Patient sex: F
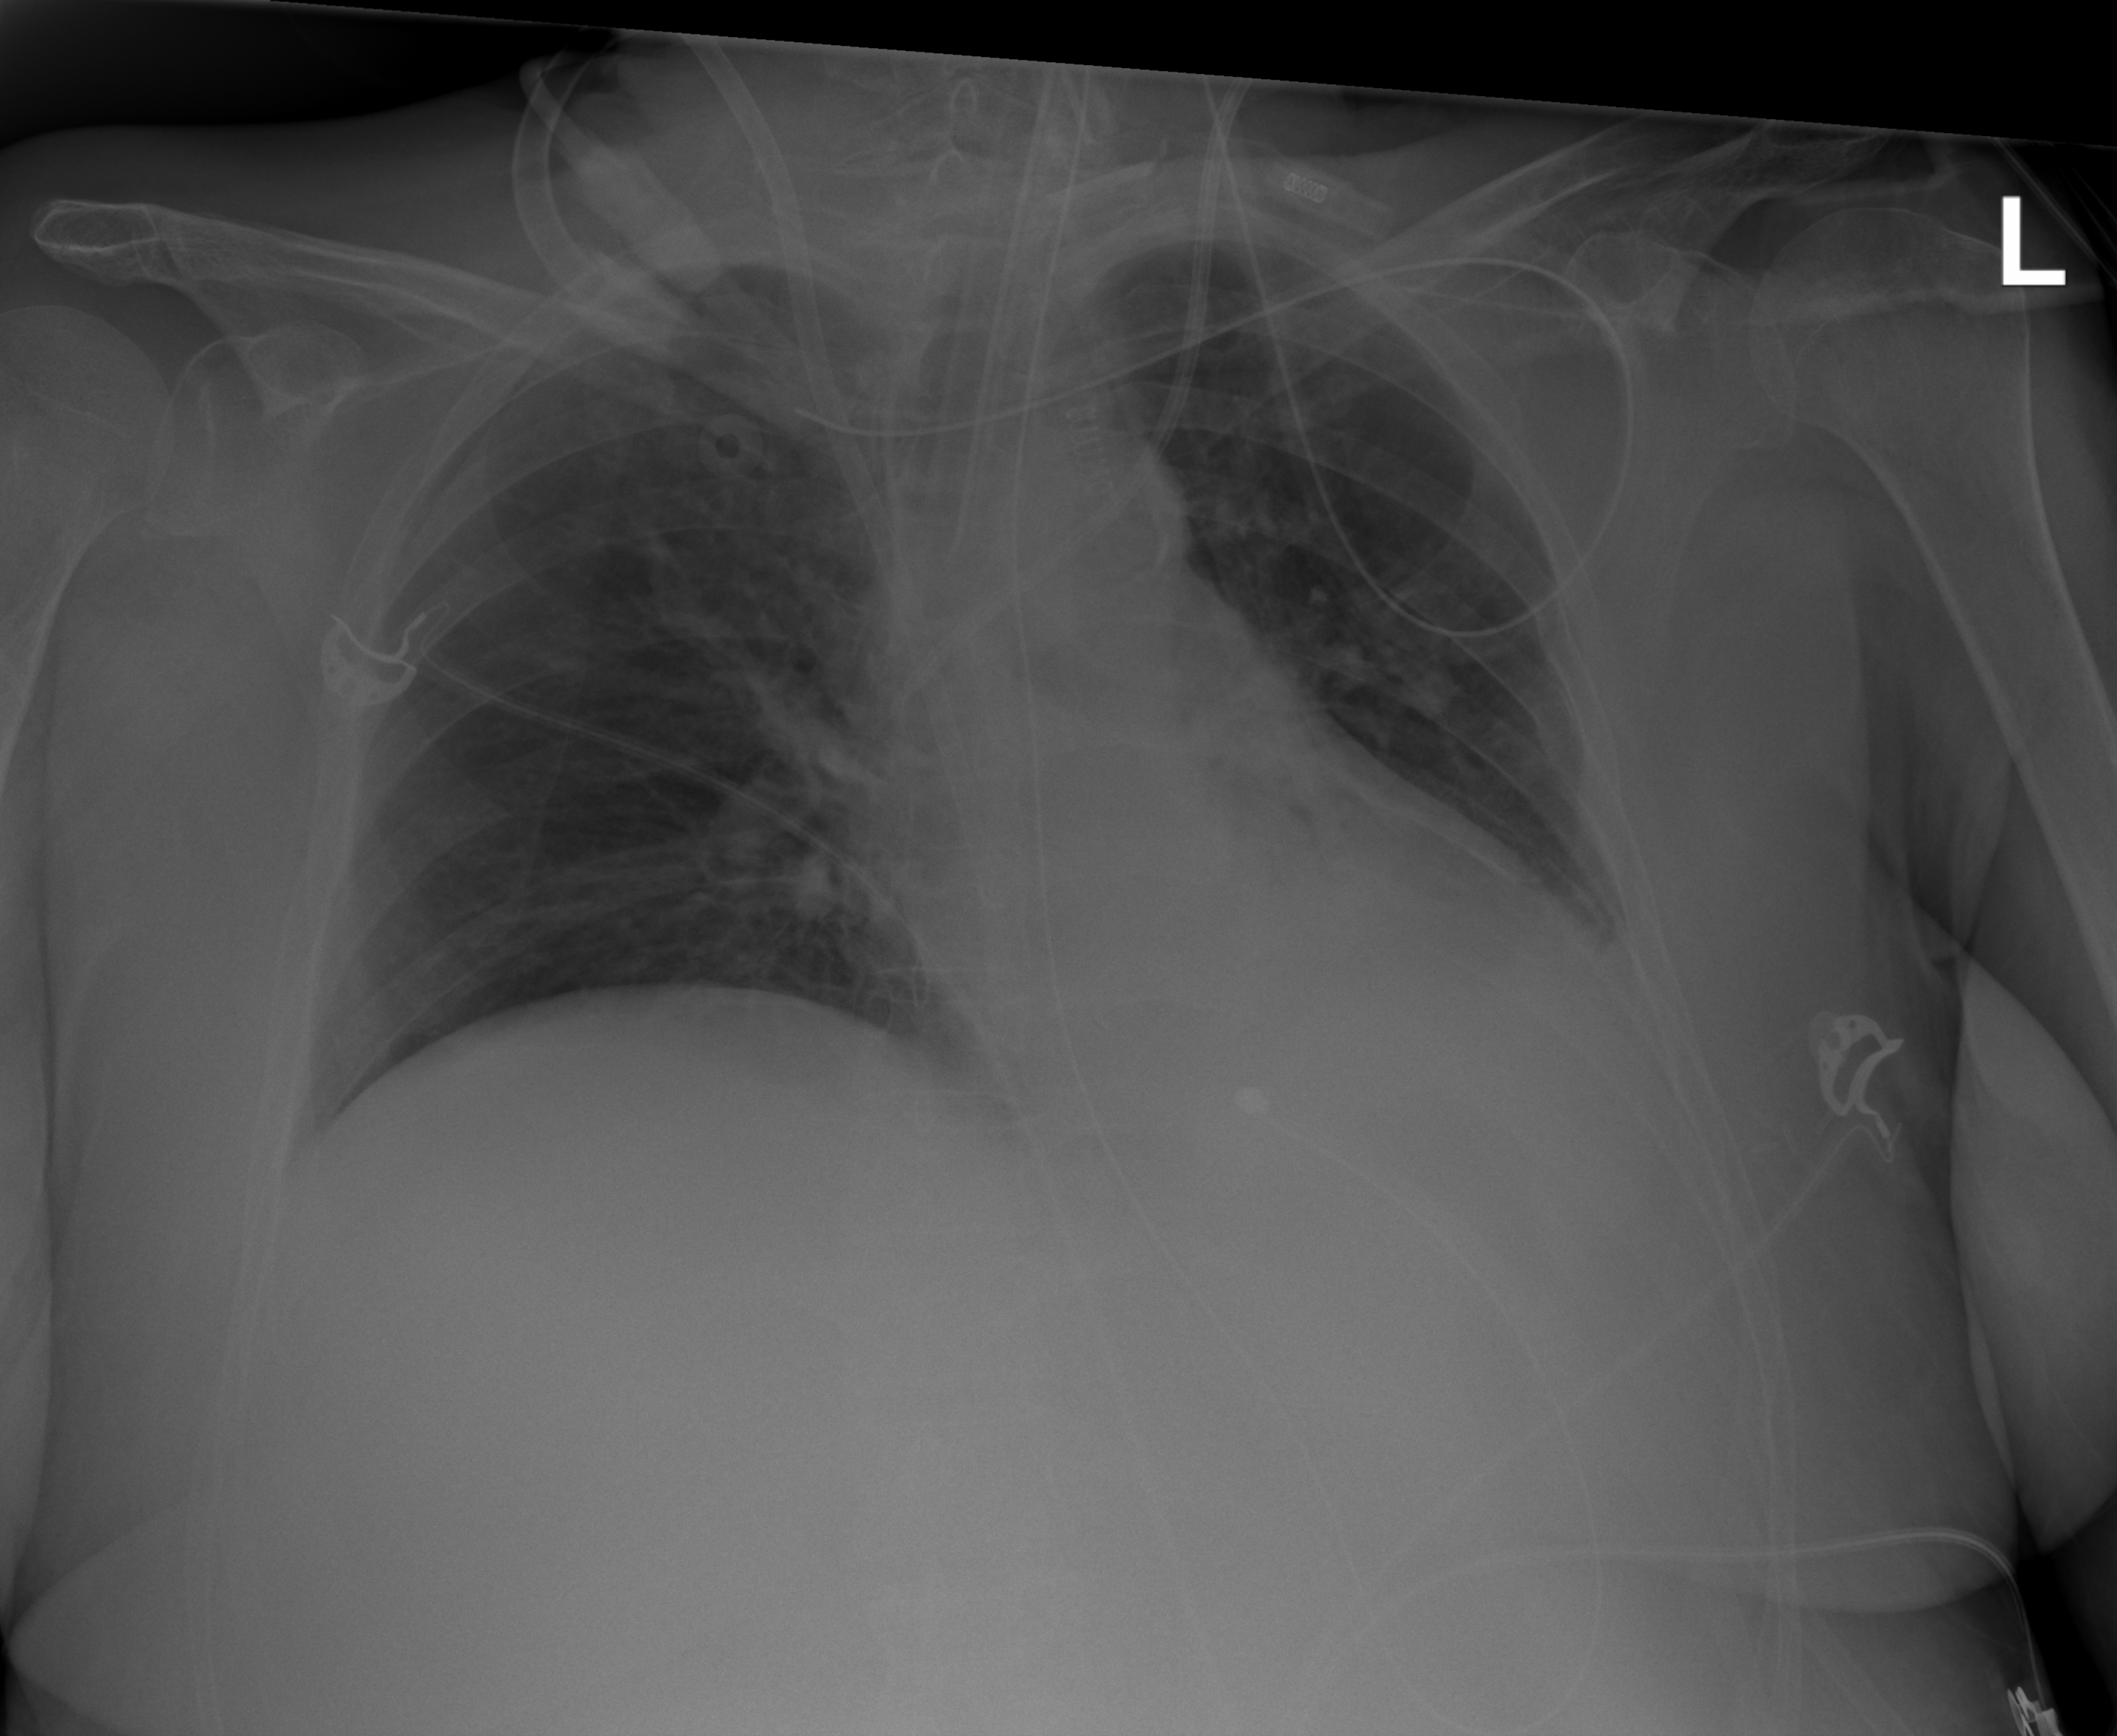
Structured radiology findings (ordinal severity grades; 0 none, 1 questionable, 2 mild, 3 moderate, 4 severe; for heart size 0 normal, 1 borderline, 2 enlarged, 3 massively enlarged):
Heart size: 1
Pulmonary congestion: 0
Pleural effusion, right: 0
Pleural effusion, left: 2
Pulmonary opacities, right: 0
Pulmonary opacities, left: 0
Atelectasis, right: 0
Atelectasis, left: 2